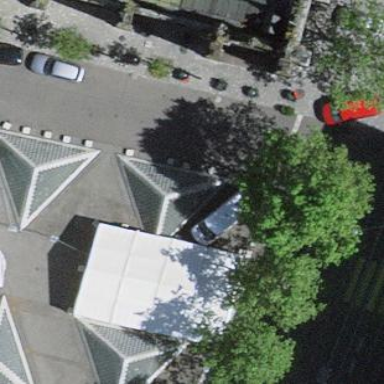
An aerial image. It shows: Building with pyramidal glass roof.